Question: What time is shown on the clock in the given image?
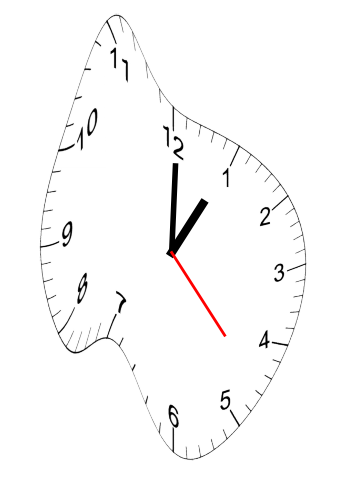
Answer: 01:00:23